Interaction volume radius: 10 \u00c5
Interaction volume height: 30 \u00c5
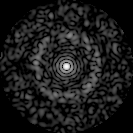
Disorder parameter: 0.854